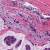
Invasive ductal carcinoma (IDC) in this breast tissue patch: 0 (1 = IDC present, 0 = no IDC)